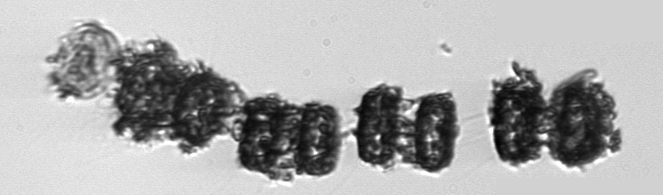
Label: Thalassiosira_TAG_external_detritus